四年级 · 度量几何学
如图: 正方形 $\angle 1=(\quad) \circ$

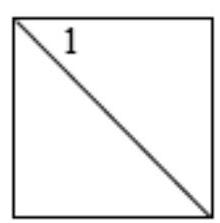
A. $60^{\circ}$
B. $45^{\circ}$
C. $30^{\circ}$
答案: B
解析: 答案:$\mathrm{B}$

【分析】由正方形的特征可知, 正方形有 4 条边、 4 个角, 4 个角都是直角; 根据图形可知, $\angle 1$ 是正方形一个直角度数的一半, 所以 $\angle 1=90^{\circ} \div 2=45^{\circ}$, 据此解题即可。

【详解】根据分析可知, $\angle 1=90^{\circ} \div 2=45^{\circ}$ 。

故答案为: $B$

【点睛】熟记正方形的身高角是直角, 是解答此题的关键。